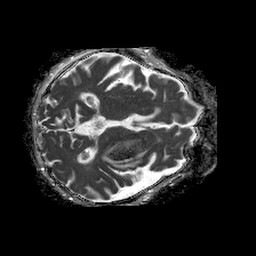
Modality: ADC
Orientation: axial
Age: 83
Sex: male
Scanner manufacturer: philips
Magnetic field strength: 1.5 T
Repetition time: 4.6 s
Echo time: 0.08631 s